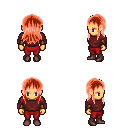
a pixel art fantasy rpg character, female body template, human, tanned skin, maroon long-sleeve shirt, red pants, red unkempt hairstyle, leather bracers, maroon shoes, four views (front, back, left, right), 2x2 character sprite sheet, small pixel art, hard edges, no anti-aliasing